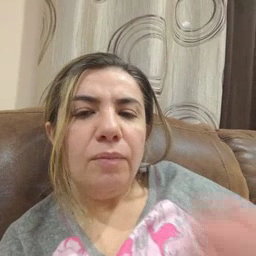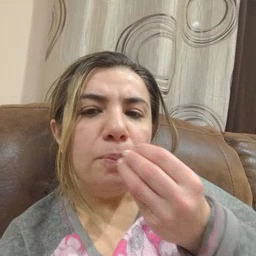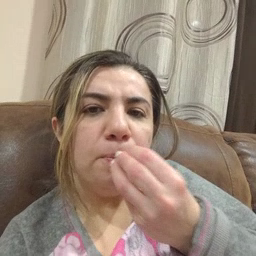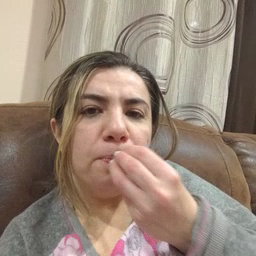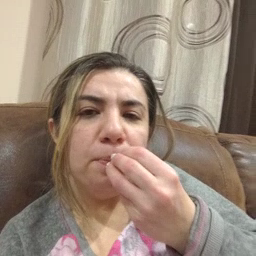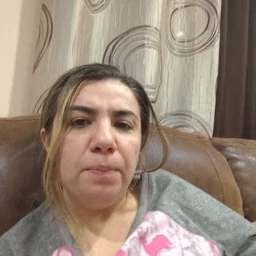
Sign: food